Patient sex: M
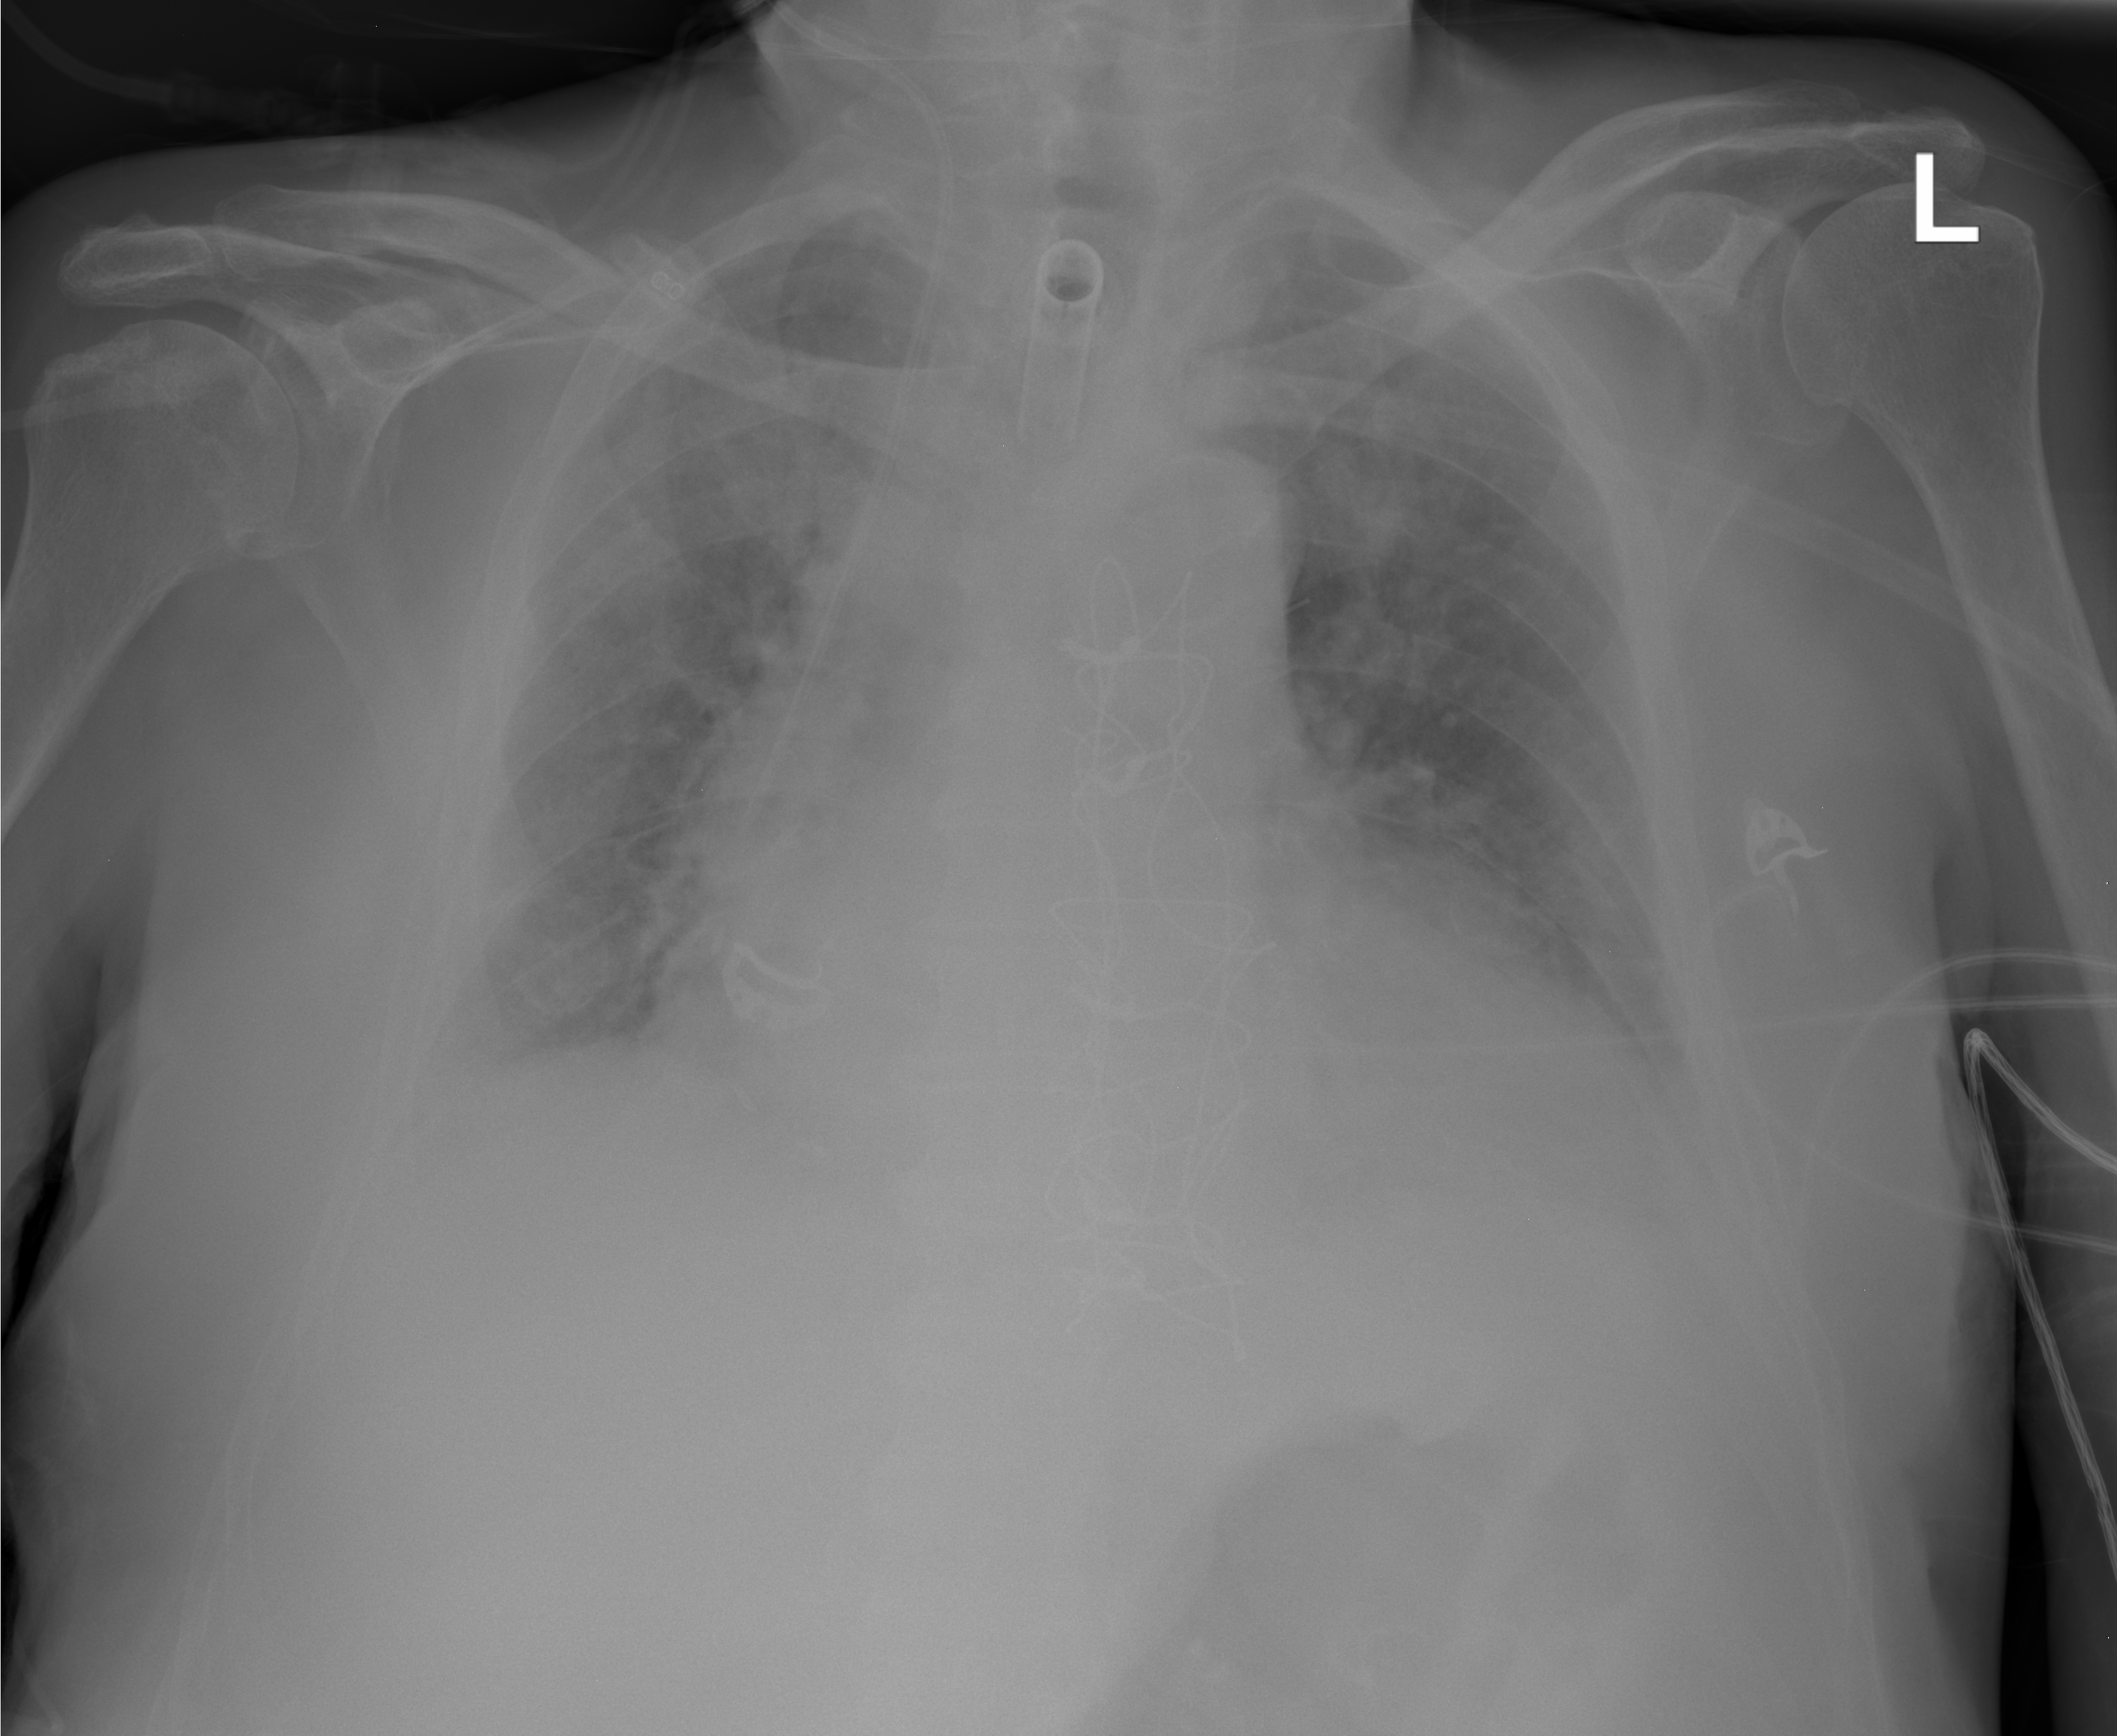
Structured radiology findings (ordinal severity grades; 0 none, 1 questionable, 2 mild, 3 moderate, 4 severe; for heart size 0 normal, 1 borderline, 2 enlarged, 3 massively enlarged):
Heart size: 2
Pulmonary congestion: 2
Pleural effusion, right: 2
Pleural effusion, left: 2
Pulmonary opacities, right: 2
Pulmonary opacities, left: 2
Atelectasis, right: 2
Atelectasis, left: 2